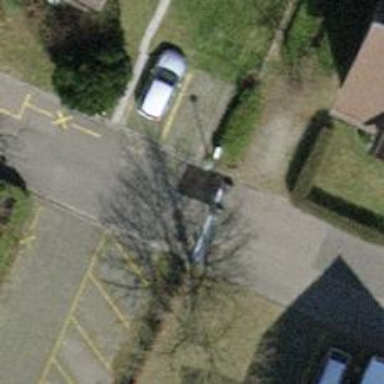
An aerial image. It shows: Pedestrian road.